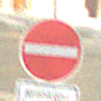
Verkehrszeichen: VerbotDerEinfahrt
Zusatzzeichen unten: BesondereFahrzeugeUndTransportgueter4
Umgebung: Outdoor, Urban
Tageszeit: Night
Wetter: PartlyCloudy
Licht: Artificial
Jahreszeit: NotSpecified
Kontrast: HighContrast